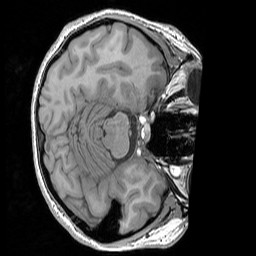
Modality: T1w
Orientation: axial
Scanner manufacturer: siemens
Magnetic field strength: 3 T
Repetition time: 1.83 s
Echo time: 0.00303 s